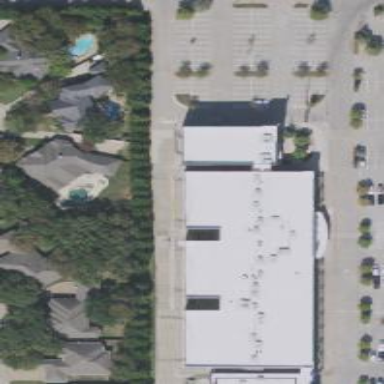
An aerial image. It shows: Cinema located in retail building.